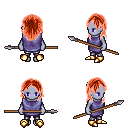
a pixel art fantasy rpg character, female body template, dark elf, purple skin, chain tabard jacket, metal pants, red long hairstyle, gold boots, spear, four views (front, back, left, right), 2x2 character sprite sheet, small pixel art, hard edges, no anti-aliasing